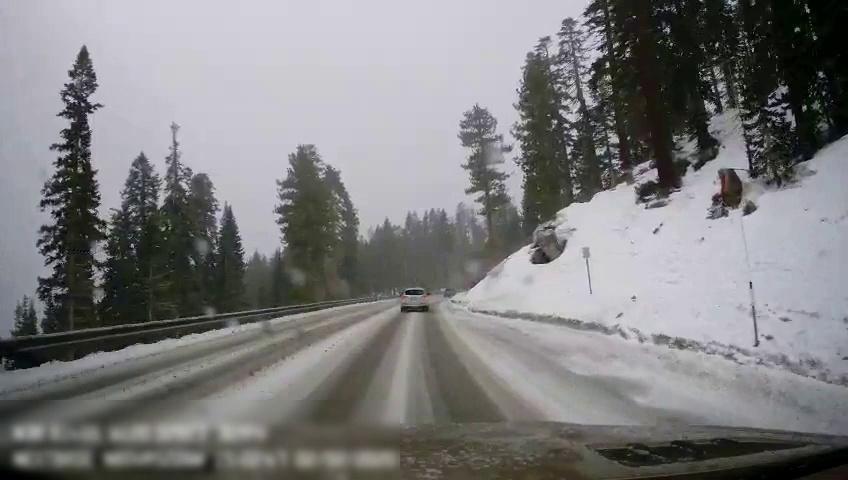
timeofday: Day
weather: Snowy
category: Drivable Space
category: Vehicles | SUV
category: Vehicles | Car